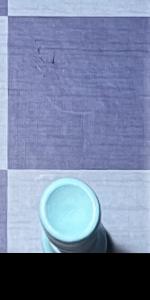
Label: Rook_White